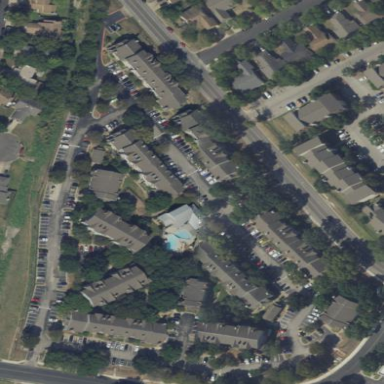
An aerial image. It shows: Residential area with apartments.